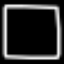
Label: square